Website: macys
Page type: gifting
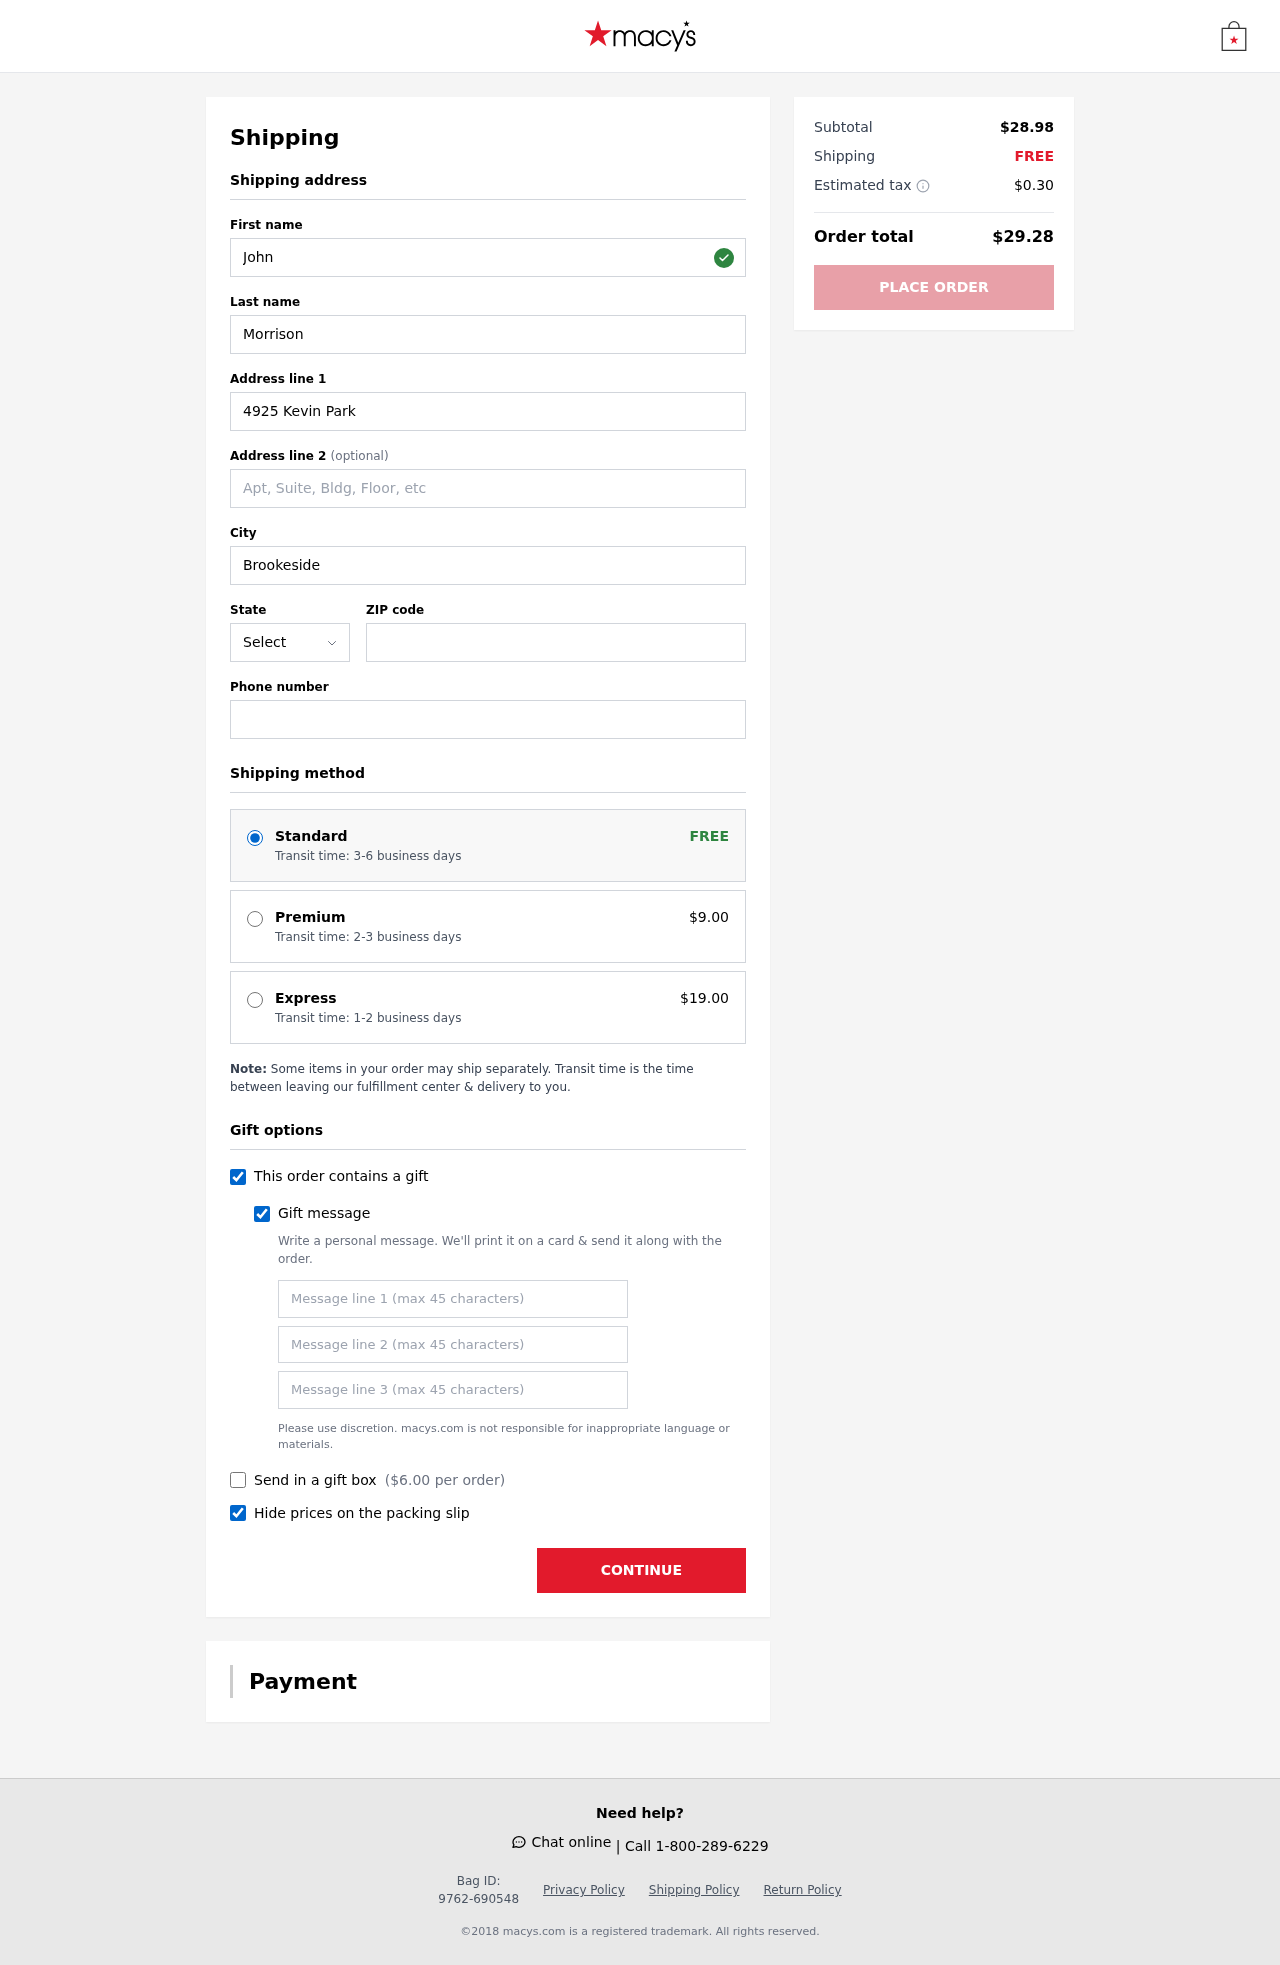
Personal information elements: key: PII_STATE_ABBR
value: NC
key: PII_FIRSTNAME
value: John
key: PII_LASTNAME
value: Morrison
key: PII_STREET
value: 4925 Kevin Park
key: PII_CITY
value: Brookeside
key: PII_POSTCODE
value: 59975
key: PII_PHONE
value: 3137570497
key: PII_GIFT_MESSAGE
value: Hey Amy, I thought you could use a little extra warmth and cheer this season! I found this lovely candle that reminds me of cozy nights and holiday magic. Enjoy every flicker!  John
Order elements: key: ORDER_SHIPPING_STANDARD
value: Transit time: 3-6 business days
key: ORDER_SHIPPING_PREMIUM
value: Transit time: 2-3 business days
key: ORDER_SHIPPING_PREMIUM_PRICE
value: $9.00
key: ORDER_SHIPPING_EXPRESS
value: Transit time: 1-2 business days
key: ORDER_SHIPPING_EXPRESS_PRICE
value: $19.00
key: ORDER_GIFT_BOX_PRICE
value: $6.00
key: ORDER_SUBTOTAL
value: $28.98
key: ORDER_SHIPPING_COST
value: FREE
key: ORDER_TAX
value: $0.30
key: ORDER_TOTAL
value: $29.28